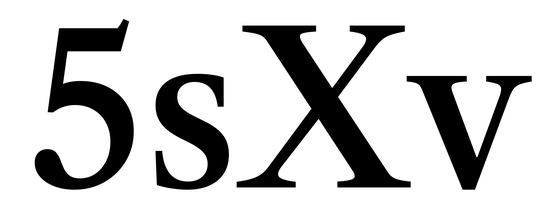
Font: LibreCaslonText_Medium